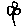
Label: flower